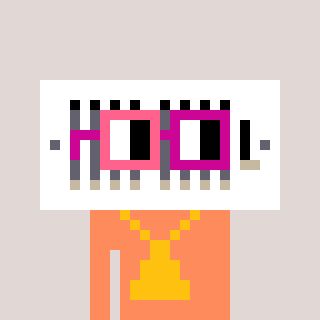
a pixel art character with square pink and red glasses, a vent-shaped head and a peachy-colored body on a warm background